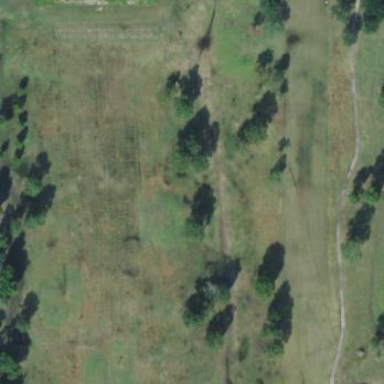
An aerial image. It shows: Grassy area used as driving range for golf.